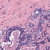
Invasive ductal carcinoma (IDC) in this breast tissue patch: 0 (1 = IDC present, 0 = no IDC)